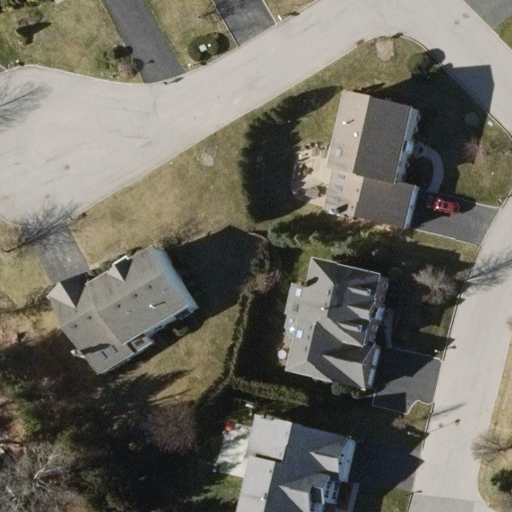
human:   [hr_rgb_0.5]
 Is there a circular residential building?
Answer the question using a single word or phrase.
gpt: no

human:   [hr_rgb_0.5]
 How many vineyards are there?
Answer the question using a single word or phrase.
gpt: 0

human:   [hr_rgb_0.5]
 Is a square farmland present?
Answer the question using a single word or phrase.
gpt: no

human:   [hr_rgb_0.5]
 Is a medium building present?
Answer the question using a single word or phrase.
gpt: yes

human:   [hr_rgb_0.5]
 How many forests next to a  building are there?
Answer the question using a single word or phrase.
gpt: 0

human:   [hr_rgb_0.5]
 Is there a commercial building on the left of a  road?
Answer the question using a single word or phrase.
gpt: no

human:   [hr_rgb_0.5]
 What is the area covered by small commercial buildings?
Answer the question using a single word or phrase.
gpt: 0m2

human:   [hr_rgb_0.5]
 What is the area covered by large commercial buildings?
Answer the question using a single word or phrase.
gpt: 0m2

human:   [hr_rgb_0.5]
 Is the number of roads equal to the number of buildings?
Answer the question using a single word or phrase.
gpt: no

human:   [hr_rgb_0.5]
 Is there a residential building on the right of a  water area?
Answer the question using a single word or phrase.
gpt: no

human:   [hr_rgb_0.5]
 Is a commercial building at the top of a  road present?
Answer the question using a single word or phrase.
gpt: no

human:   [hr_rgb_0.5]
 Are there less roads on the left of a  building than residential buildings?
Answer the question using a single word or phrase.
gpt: yes

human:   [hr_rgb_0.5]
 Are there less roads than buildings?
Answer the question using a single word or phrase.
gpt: yes

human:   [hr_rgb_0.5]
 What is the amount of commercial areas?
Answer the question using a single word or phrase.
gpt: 0

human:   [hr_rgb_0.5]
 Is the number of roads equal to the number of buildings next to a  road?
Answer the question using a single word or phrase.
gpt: no

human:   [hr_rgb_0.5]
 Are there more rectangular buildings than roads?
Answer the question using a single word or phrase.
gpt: no

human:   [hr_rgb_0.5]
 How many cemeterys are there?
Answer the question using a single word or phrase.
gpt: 0

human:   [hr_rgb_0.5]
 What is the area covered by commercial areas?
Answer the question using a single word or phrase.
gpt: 0m2

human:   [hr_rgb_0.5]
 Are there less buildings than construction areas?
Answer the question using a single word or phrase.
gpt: no

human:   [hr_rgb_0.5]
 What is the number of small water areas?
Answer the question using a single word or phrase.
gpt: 0

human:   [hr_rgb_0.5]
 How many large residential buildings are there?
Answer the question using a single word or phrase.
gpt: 0

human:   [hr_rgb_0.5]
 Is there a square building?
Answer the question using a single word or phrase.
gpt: no

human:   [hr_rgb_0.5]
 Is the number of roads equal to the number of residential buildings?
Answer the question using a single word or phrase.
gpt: no

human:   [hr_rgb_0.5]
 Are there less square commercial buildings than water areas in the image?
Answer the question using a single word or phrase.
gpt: no

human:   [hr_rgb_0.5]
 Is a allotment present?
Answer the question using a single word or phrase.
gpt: no

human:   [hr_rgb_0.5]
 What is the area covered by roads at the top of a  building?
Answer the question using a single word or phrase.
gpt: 0m2

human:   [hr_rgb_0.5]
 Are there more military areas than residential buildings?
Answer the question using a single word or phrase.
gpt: no

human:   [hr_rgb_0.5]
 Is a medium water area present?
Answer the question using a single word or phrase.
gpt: no

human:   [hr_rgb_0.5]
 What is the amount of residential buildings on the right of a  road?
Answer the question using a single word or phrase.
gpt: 3

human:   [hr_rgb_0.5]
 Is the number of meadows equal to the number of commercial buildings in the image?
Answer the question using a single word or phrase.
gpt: yes

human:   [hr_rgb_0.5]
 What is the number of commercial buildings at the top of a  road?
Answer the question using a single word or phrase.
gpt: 0

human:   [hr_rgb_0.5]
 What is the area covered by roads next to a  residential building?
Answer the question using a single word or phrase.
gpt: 0m2

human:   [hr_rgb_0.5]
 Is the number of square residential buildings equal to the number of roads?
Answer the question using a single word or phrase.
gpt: no

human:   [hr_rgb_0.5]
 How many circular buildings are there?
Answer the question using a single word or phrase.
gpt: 0

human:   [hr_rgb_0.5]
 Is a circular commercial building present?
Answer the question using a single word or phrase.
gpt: no

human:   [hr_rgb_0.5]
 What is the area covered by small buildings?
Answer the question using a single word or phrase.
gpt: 16m2